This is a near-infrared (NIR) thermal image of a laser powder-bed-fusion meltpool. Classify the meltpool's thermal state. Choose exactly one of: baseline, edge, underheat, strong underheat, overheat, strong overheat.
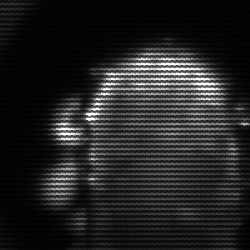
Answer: baseline